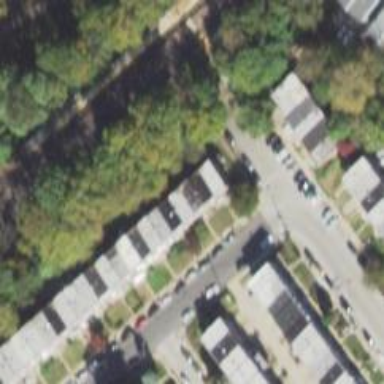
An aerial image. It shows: Alley classified as service road.